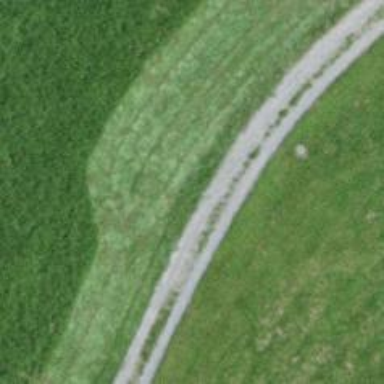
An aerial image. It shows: Unpaved track with grade2 track type.